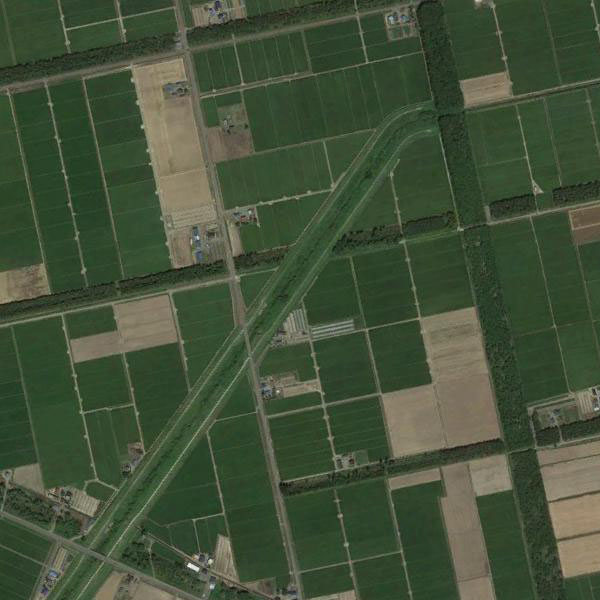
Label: Farmland